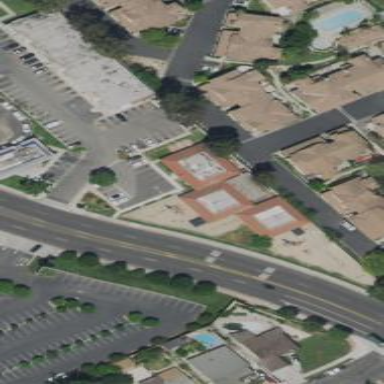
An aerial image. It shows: Commercial building.